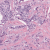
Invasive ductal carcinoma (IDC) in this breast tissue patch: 1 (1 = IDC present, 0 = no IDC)